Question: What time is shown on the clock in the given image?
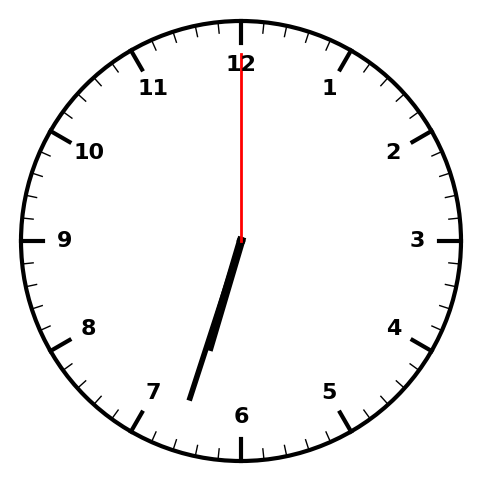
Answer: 06:33:00